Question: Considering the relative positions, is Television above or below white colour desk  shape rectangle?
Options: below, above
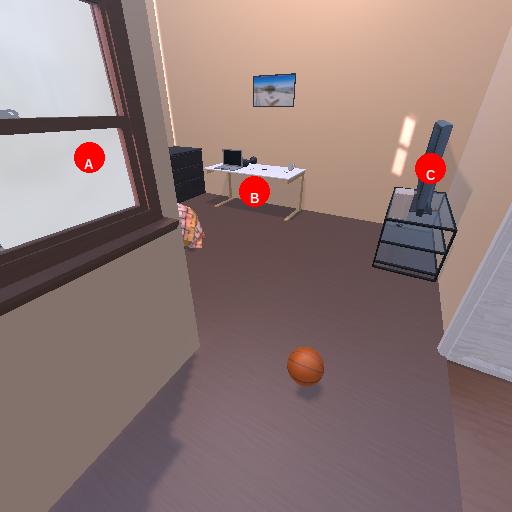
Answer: below